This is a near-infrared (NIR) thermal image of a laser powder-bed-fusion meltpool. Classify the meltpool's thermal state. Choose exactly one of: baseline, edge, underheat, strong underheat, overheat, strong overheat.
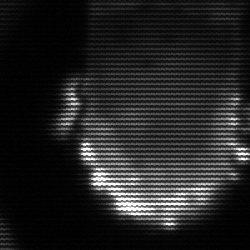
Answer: baseline